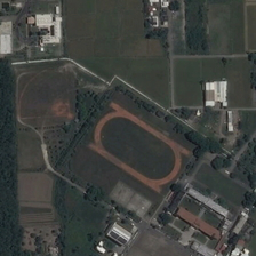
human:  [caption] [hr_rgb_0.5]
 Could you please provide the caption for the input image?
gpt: The playground and playground playground are scattered in the pasture at the resort.

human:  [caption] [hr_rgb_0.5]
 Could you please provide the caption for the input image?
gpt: The playground is full of baseball and karaoke.

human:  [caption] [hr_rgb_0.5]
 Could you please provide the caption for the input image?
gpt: A playground with a baseball field and several buildings is scattered on the grass of a resort.

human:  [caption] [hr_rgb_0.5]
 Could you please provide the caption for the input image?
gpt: a playground with a baseball field and several buildings are scattered on the lawn in a resort.

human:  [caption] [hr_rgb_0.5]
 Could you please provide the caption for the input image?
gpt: A playground with a baseball field and several buildings are scattered in meadows in a resort.